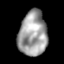
Tissue: lung
Cell type: Epithelial cells
Senescence score: 0.2231
Nuclear area (px): 1243
Mean DAPI intensity: 158.464